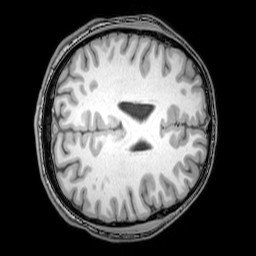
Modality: T1w
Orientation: axial
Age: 25
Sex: male
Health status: healthy
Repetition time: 0.081 s
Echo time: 0.037 s